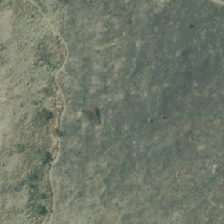
Land cover: low_producing_grassland